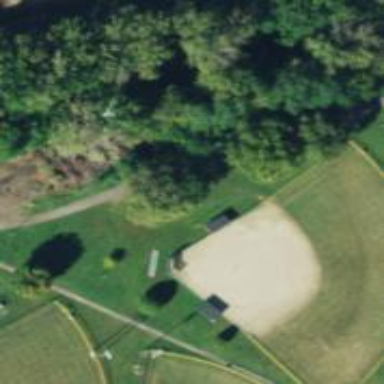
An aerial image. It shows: Baseball pitch for leisure land.